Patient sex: M
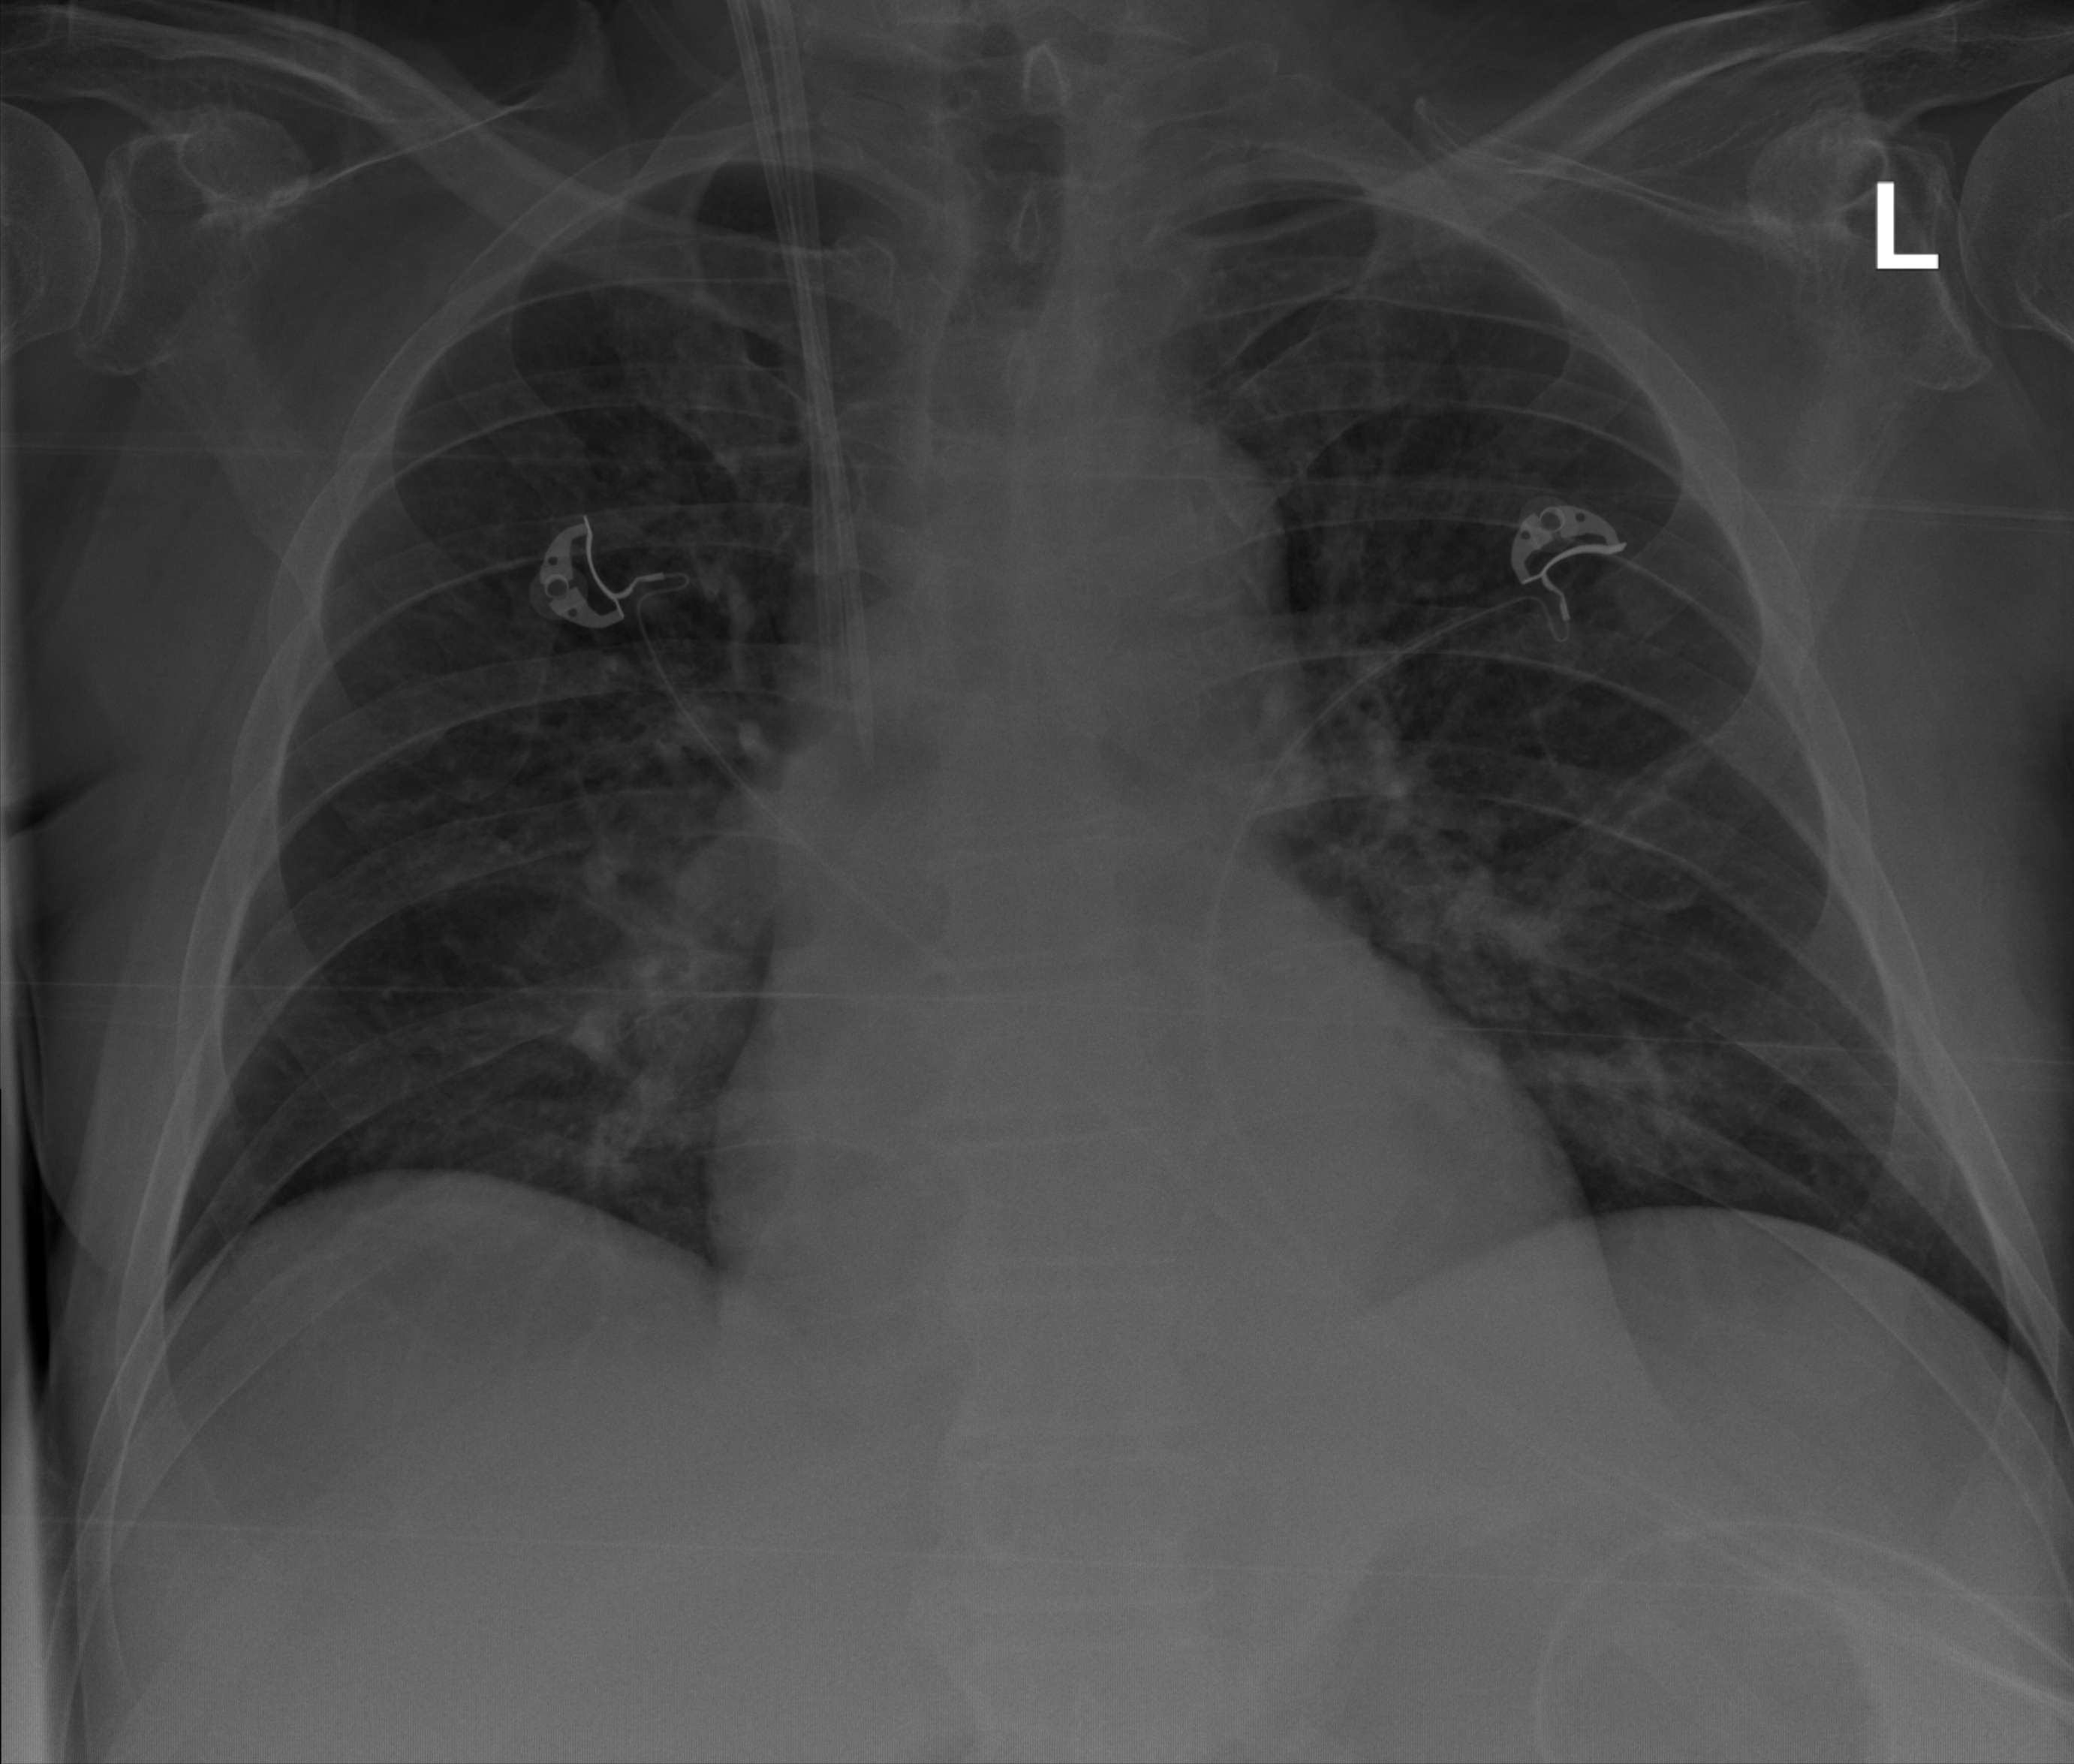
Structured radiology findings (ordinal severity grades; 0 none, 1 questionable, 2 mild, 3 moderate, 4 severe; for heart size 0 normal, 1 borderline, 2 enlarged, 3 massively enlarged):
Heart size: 0
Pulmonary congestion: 0
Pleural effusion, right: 0
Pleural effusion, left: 0
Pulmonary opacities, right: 2
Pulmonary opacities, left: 0
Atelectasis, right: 2
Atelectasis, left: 0